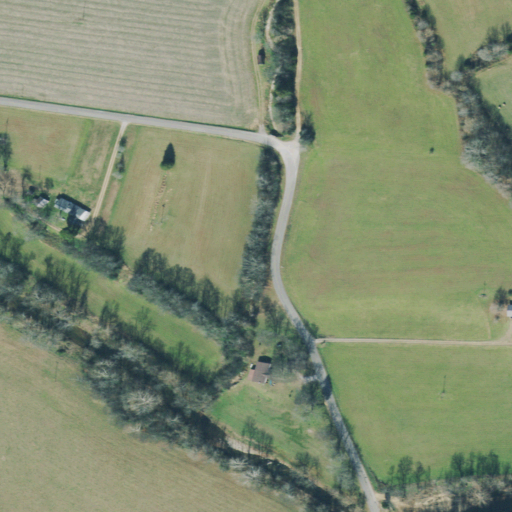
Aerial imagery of valley in Tennessee named Strong Hollow containing pasture, open development, cultivated crops, mixed forest, low intensity development, and deciduous forest